Question:
Trying to do a partial match between the two columns and generate Yes or No if they do have a partial match on the third column
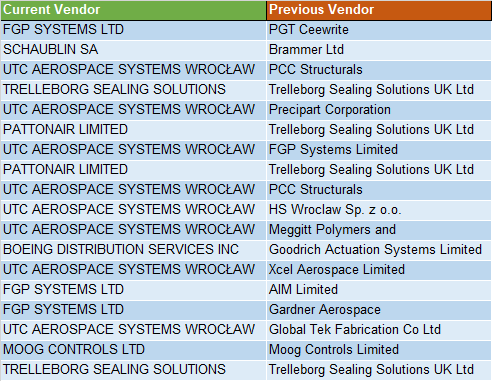
Answer: So, for the names given, you'd expect three "Yes" answers - for Trelleborg and Moog?
You could try this: get the first word from column B, and see if it's present in column A.
To get the first word, find the first space.
'''
=FIND(" ", @B:B)
'''
Get that many letters (minus 1 for the space) from B:
'''
=LEFT(@B:B,FIND(" ", @B:B)-1)
'''
Find that word in column A. Use 'SEARCH' not 'FIND' for a case-insensitive search:
'''
=SEARCH(LEFT(@B:B,FIND(" ", @B:B)-1),@A:A)
'''
This will give a number or an error. Let's make that be 'FALSE' or 'TRUE':
'''
=ISERROR(SEARCH(LEFT(@B:B,FIND(" ", @B:B)-1),@A:A))
'''
Finally let's turn that into "No" (is true, an error, no match found) or "Yes" (if false, not an error, match found)
'''
=IF(ISERROR(SEARCH(LEFT(@B:B,FIND(" ", @B:B)-1),@A:A)),"No","Yes")
'''